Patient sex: M
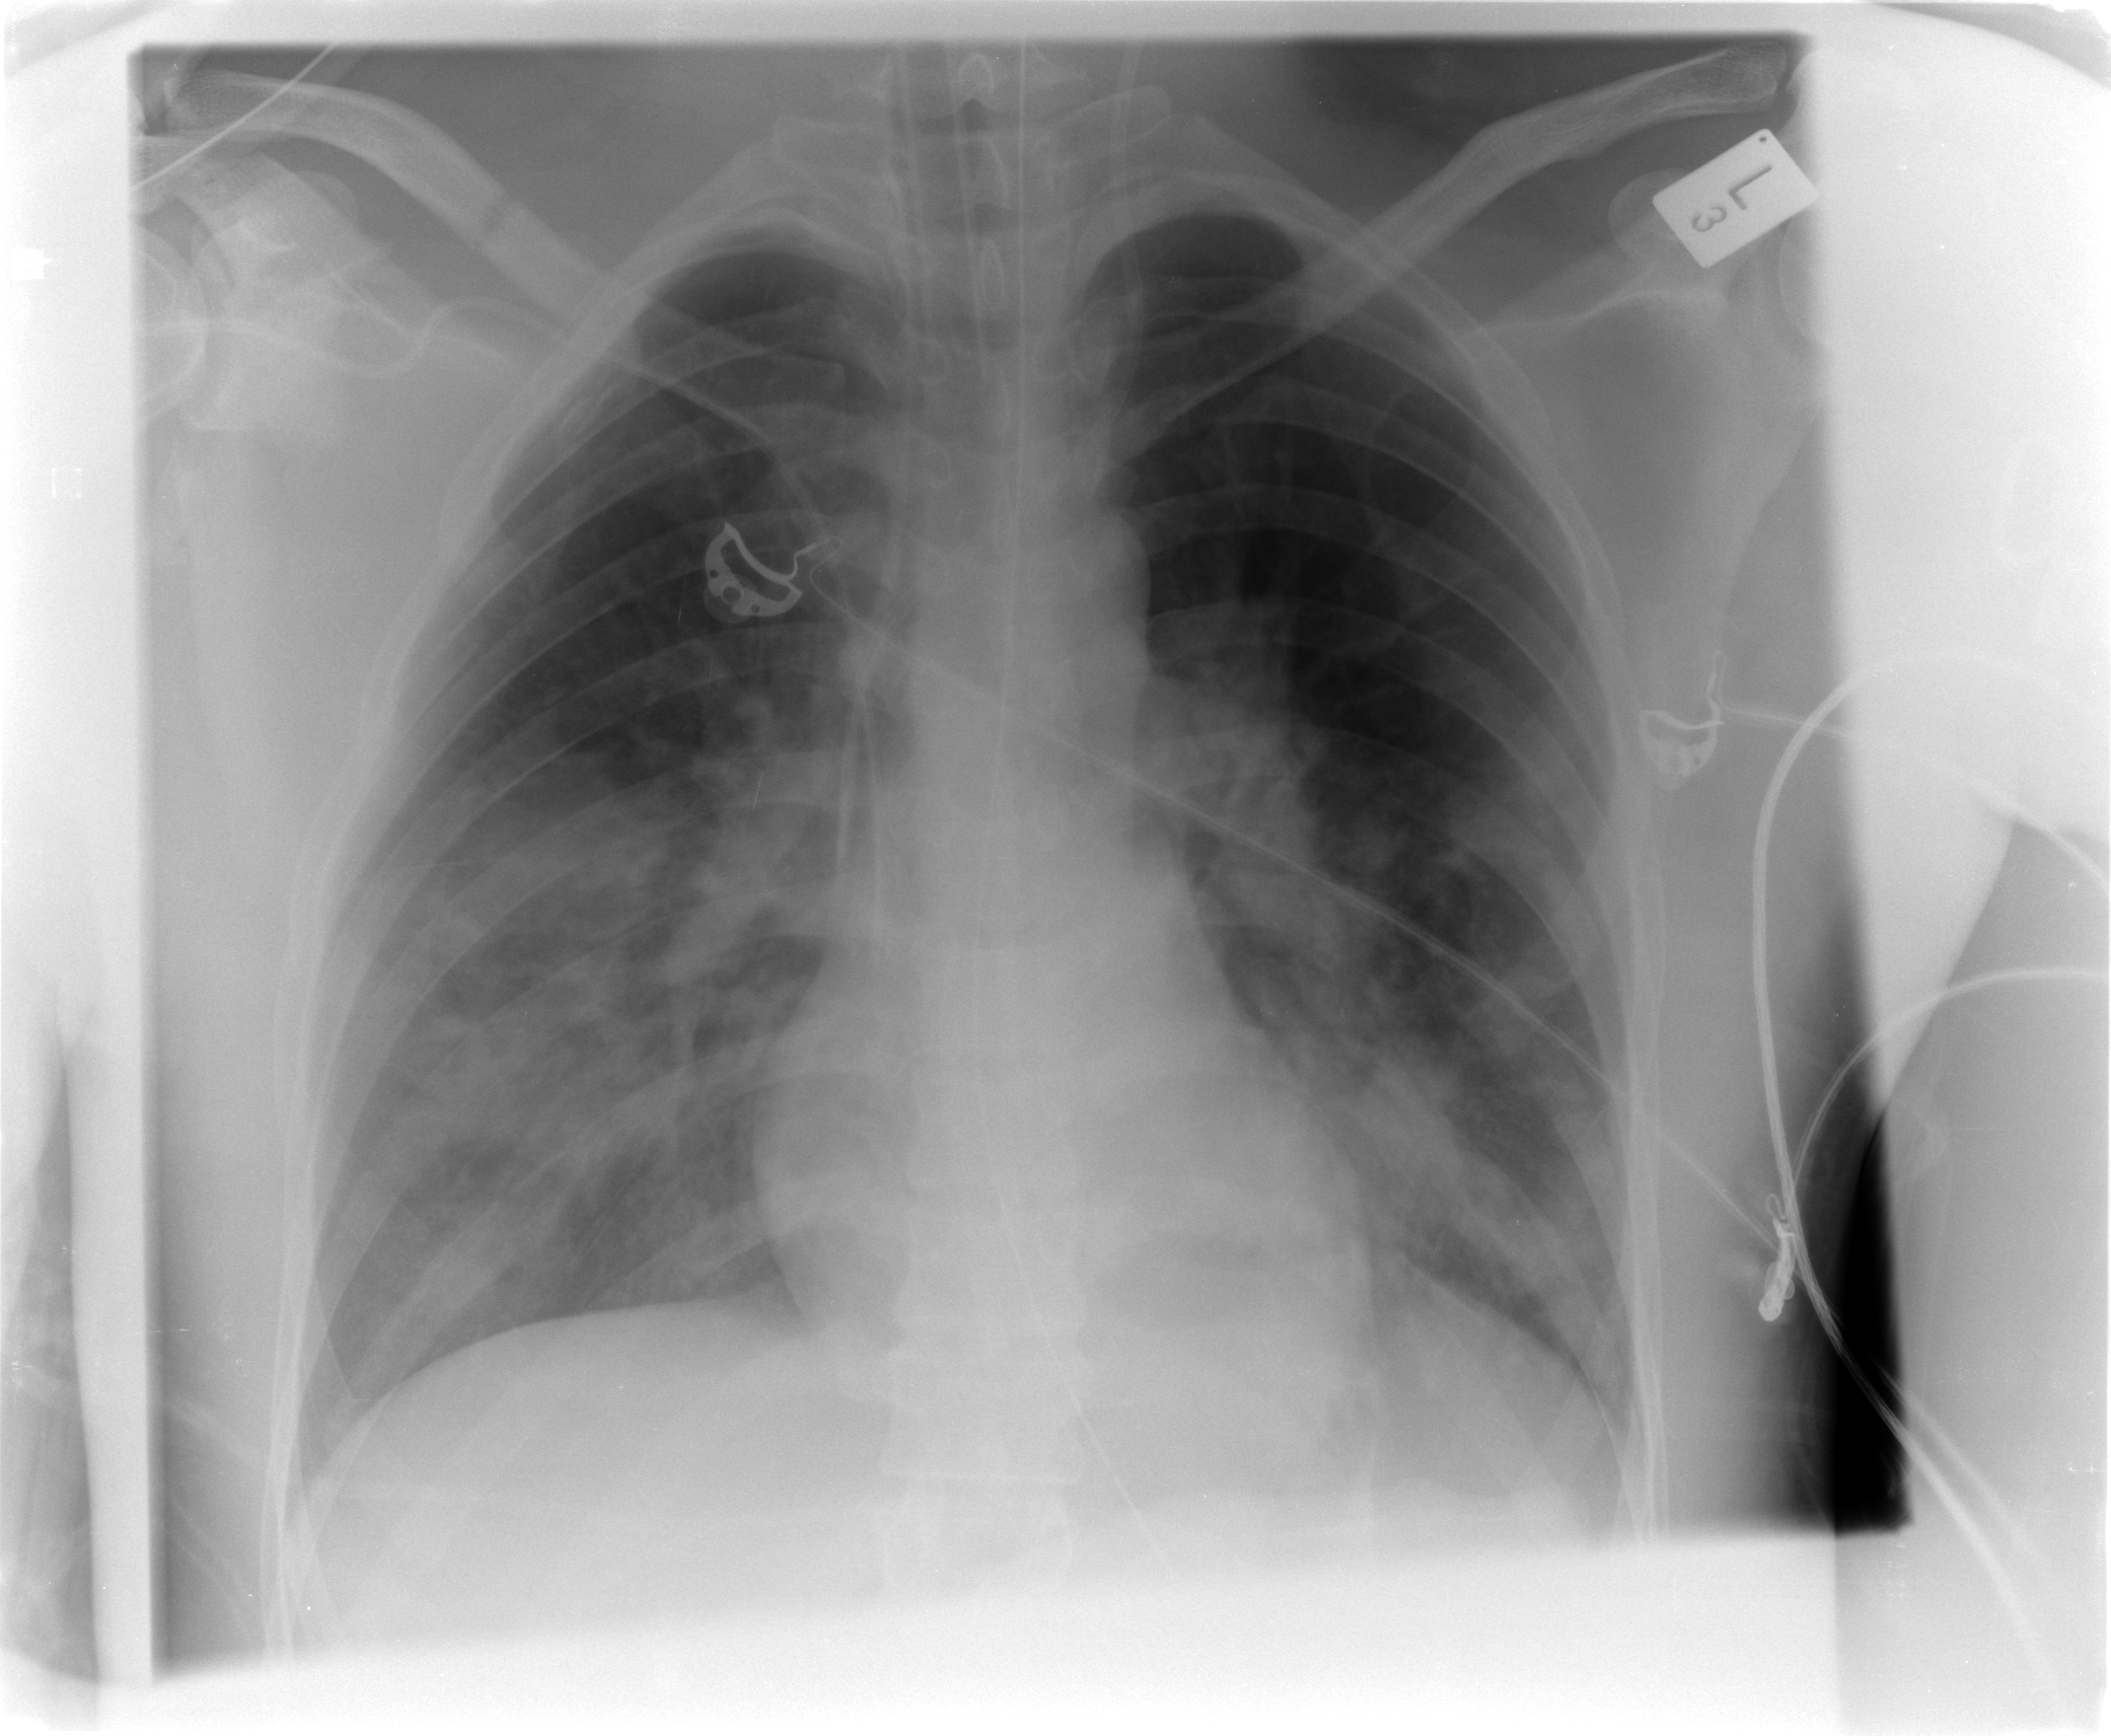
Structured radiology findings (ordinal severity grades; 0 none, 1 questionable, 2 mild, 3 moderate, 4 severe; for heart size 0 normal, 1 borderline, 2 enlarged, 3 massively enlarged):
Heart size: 0
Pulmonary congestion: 0
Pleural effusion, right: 0
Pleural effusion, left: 0
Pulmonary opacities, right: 3
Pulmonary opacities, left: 2
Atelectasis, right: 1
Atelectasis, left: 1